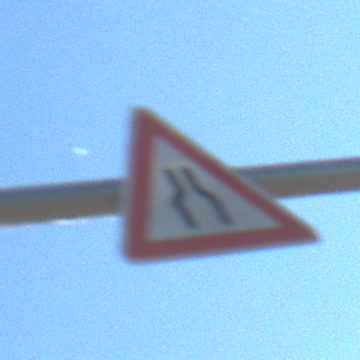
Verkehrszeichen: VerengteFahrbahn
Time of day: Night
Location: Outdoor (Nature)
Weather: PartlyCloudy
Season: NotSpecified
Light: Natural